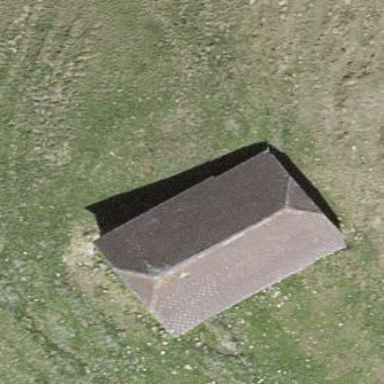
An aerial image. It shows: Half-hipped roof building.